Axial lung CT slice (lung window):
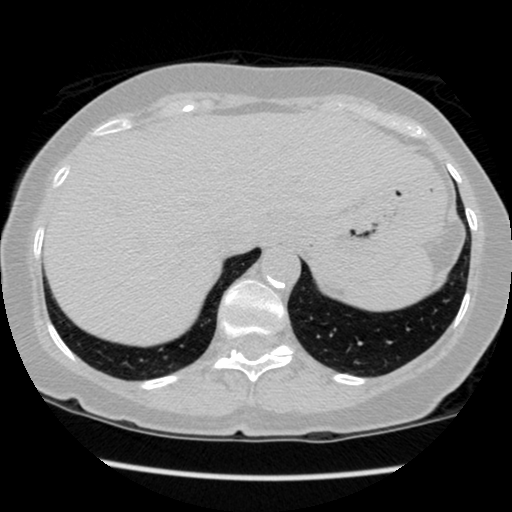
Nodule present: no